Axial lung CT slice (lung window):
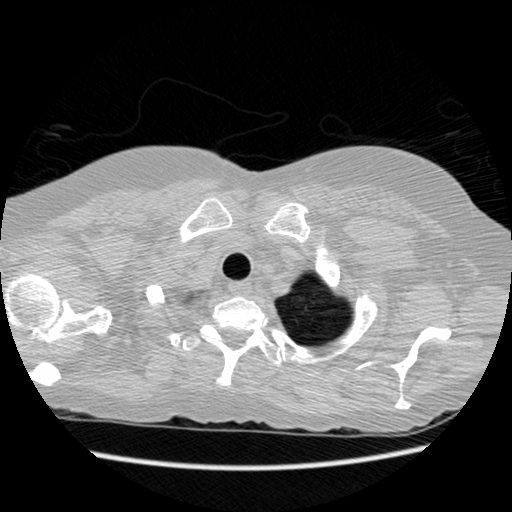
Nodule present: no